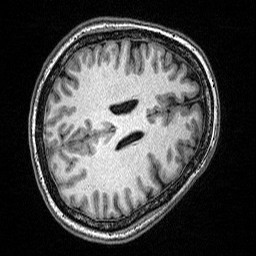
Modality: T1w
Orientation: axial
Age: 44
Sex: female
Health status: ill
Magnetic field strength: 3 T
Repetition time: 2.53 s
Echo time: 0.00331 s